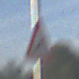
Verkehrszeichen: WildwechselLinks
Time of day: SunriseSunset
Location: Outdoor (Suburban)
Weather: PartlyCloudy
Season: NotSpecified
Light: Natural